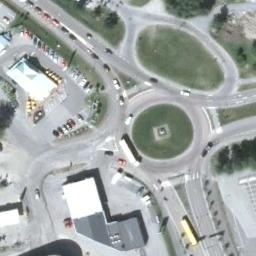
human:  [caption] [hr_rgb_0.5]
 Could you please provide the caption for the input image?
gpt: The roundabout is on the grass next to buildings .

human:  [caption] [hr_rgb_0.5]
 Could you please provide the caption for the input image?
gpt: The roundabout connects some roads and some cars are driving on the roundabout .

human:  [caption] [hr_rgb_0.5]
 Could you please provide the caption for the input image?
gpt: There are several vehicles driving on the road at the roundabout, There are some buildings and some trees and some lawns around the roundabout, And many cars are parked in the open space beside the roundabout .

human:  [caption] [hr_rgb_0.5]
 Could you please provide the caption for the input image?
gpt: There are several buildings beside the roundabout .

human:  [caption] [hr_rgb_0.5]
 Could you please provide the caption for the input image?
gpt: There are some green lawns and buildings near the roundabout .